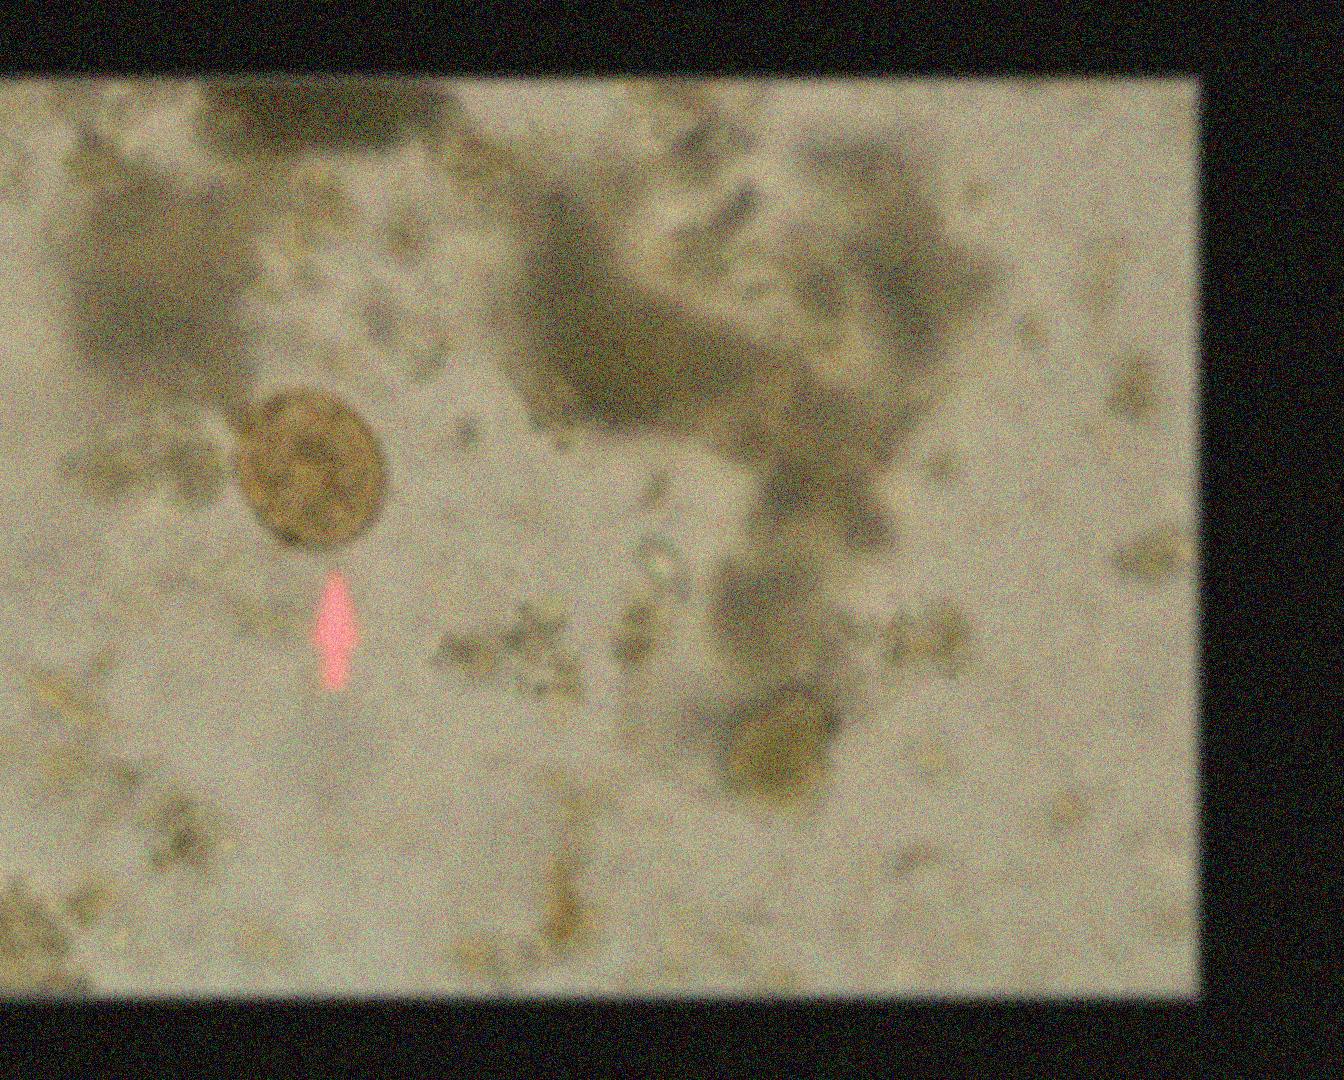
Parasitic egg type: Ascaris lumbricoides